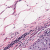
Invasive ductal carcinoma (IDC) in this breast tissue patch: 0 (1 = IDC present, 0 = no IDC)